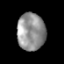
Tissue: prostate
Cell type: T cells
Senescence score: 0.3254
Nuclear area (px): 1026
Mean DAPI intensity: 146.162